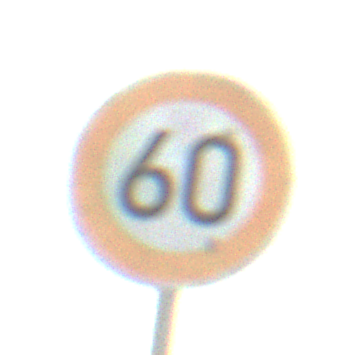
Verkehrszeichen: Geschwindigkeit60
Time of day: SunriseSunset
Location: Outdoor (Suburban)
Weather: PartlyCloudy
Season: NotSpecified
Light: Natural